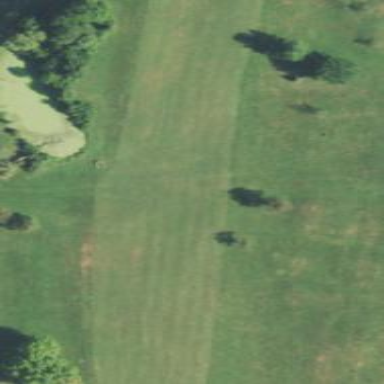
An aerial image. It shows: Golf fairway surrounded by grass.